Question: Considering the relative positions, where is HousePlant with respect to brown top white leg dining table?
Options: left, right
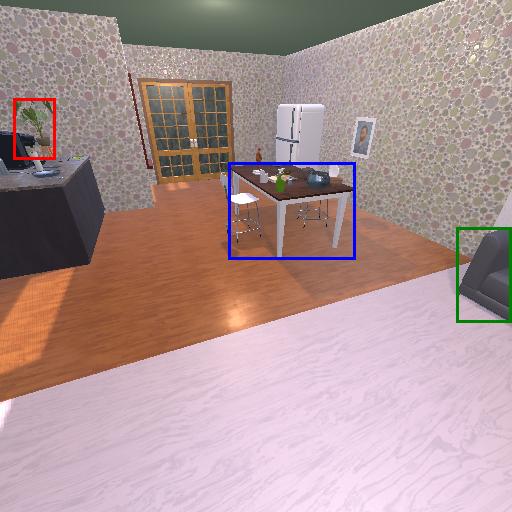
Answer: left